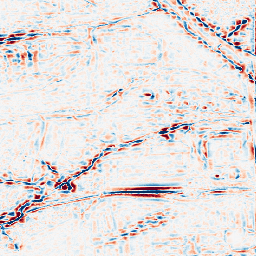
Category: wavelet
Decomposition family: wavelet_biorthogonal
Decomposition parameters: wavelet: bior2.4
level: 3
Upsampling method: bicubic_3x
Upsampling parameters: scale: 3
Upsampling scale: 3